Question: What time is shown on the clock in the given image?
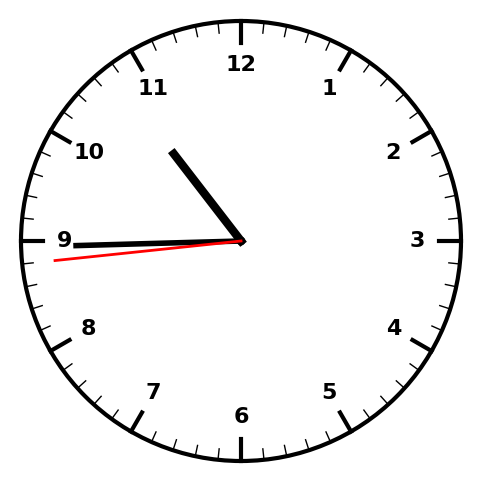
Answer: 10:44:44